Question: I am trying to draw a rectangle with 4 lines (left one). But no matter how I draw (strip, loop, plain lines) the result is the right side one - it is missing pixels at the corners.
'''
||||||||||| ||||||||||
| | | |
| | | |
||||||||||| ||||||||||
'''
Is there a way to get the left hand side result?
EDIT
Can't post code since it depends a lot on the underlying framework, but all draw calls are nothing more than glDrawElements with index buffer pointing to 4 vertices, no alpha tests.
After fiddling with coordinates as suggested arrived at this interesting result (iOS simulator):

Notice only upper left corner is missing pixels for some rectangles...
All rectangles are drawn in GL_LINES mode within single draw elements call. No other things are drawn.
EDIT 2
<URL> question 14.100 states that
> OpenGL doesn't provide a mechanism to cleanly join lines that share common vertices nor to cleanly cap the endpoints.
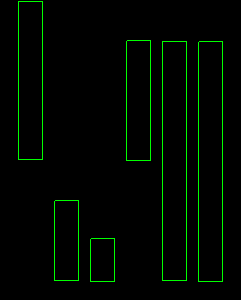
Answer: Shift your coordinate frame a bit so your lines fall on pixel centers:
<URL>
'''
#include <GL/glut.h>
void display()
{
glClear( GL_COLOR_BUFFER_BIT );
glMatrixMode( GL_PROJECTION );
glLoadIdentity();
double w = glutGet( GLUT_WINDOW_WIDTH );
double h = glutGet( GLUT_WINDOW_HEIGHT );
glOrtho( 0, w, 0, h, -1, 1);
glMatrixMode( GL_MODELVIEW );
glLoadIdentity();
// important
glTranslatef( 0.5, 0.5, 0 );
float offset = 40;
glColor3ub( 255, 0, 0 );
glBegin(GL_LINE_LOOP);
glVertex2f( 0+offset, 0+offset );
glVertex2f( 0+offset, h-offset );
glVertex2f( w-offset, h-offset );
glVertex2f( w-offset, 0+offset );
glEnd();
glutSwapBuffers();
}
int main( int argc, char **argv )
{
glutInit( &argc, argv );
glutInitDisplayMode( GLUT_RGBA | GLUT_DOUBLE );
glutInitWindowSize( 320,240 );
glutCreateWindow( "Rect" );
glutDisplayFunc( display );
glutMainLoop();
return 0;
}
'''